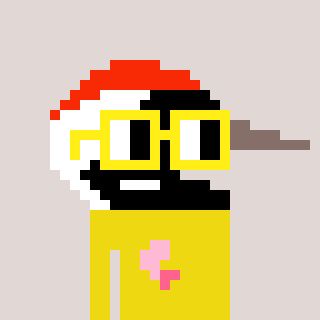
a pixel art character with square yellow glasses, a crane-shaped head and a yellow-colored body on a warm background